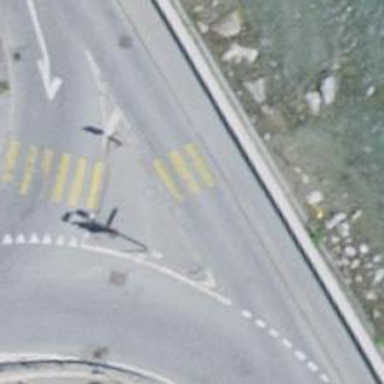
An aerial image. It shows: Zebra crossing on the road.